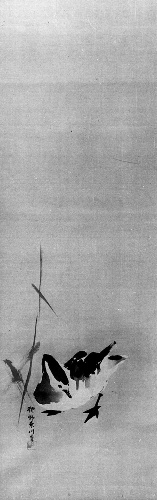
Artist: Kano Sosen Narinobu
Artist bio: Japanese, 1813–1897
Date: mid-to-late19th century
Object type: Hanging scrolls
Classification: Paintings
Medium: Diptych of hanging scrolls; ink on silk
Culture: Japan
Period: Edo period (1615–1868)
Dimensions: Image (each): 40 7/16 × 12 1/2 in. (102.7 × 31.8 cm)
Overall with mounting (each): 75 3/16 × 17 7/16 in. (191 × 44.3 cm)
Overall with knobs (each): 75 3/16 × 19 7/16 in. (191 × 49.3 cm)
Department: Asian Art
Credit line: The Howard Mansfield Collection, Purchase, Rogers Fund, 1936
Accession year: 1936
Repository: Metropolitan Museum of Art, New York, NY
Tags: Geese